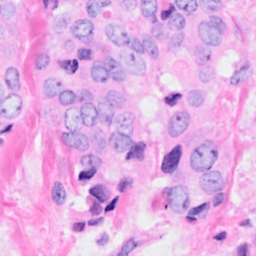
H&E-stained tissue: Breast